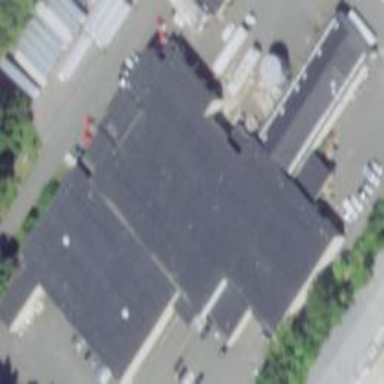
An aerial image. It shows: Building that is truck shop.